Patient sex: M
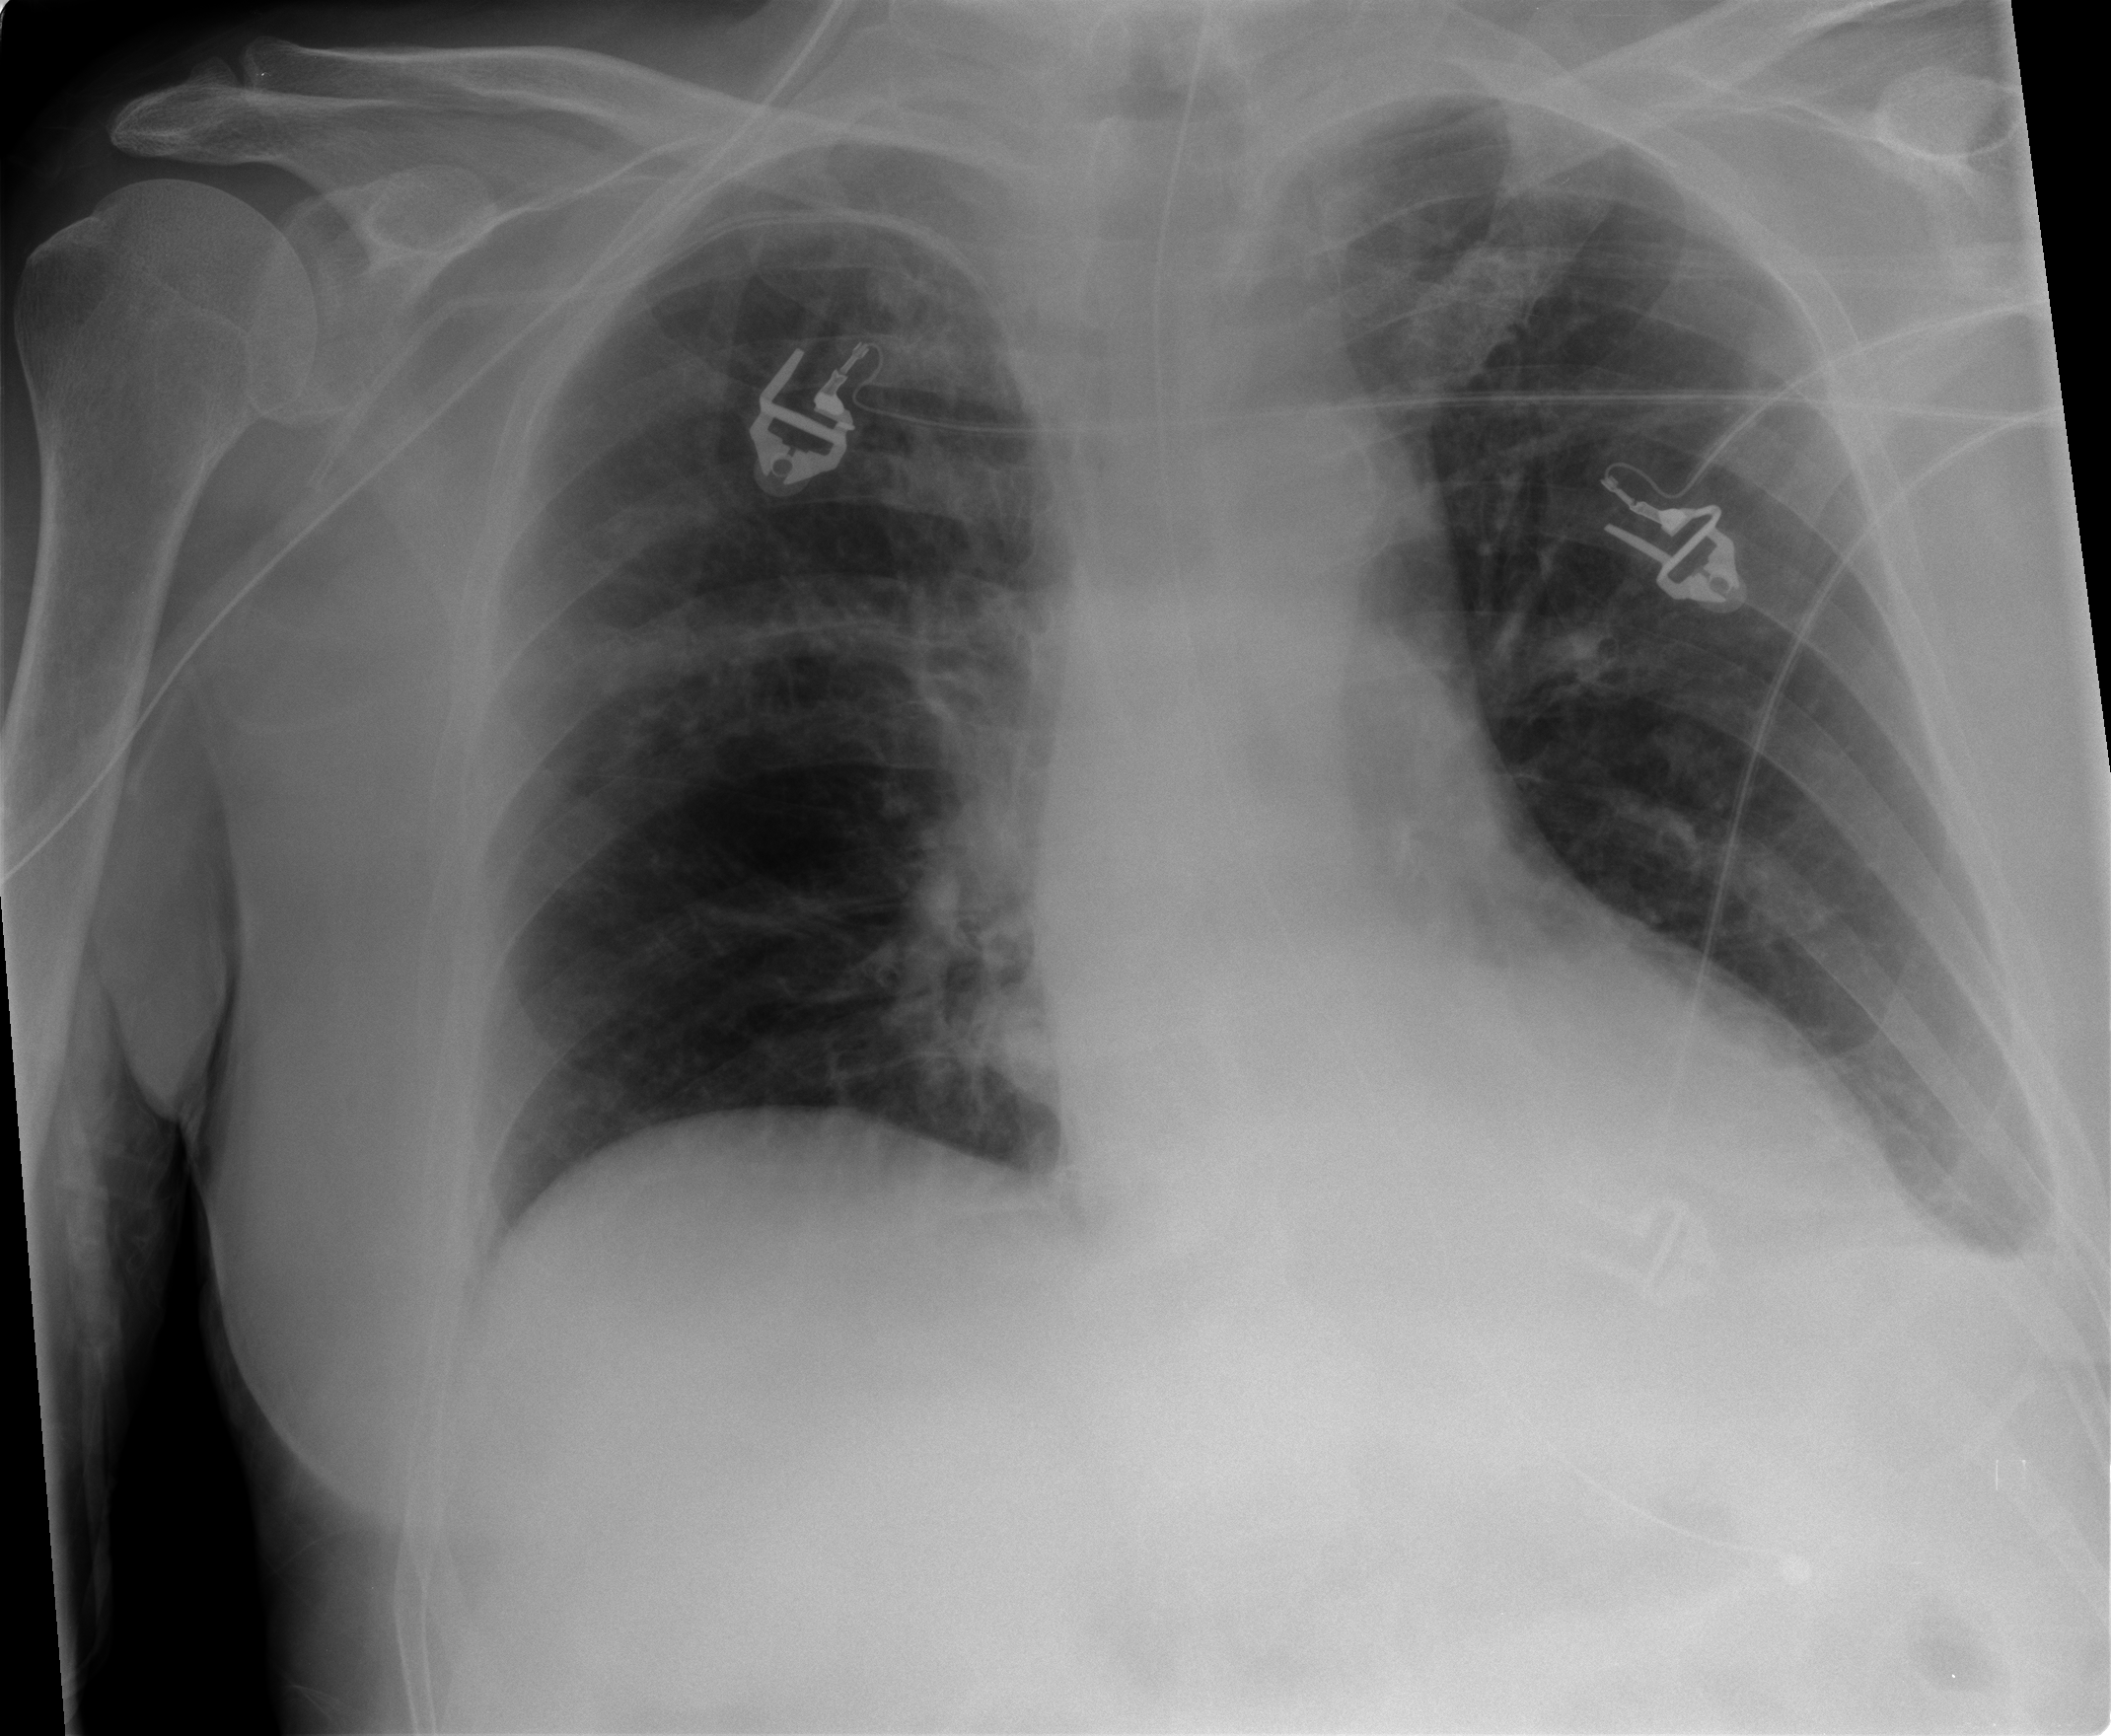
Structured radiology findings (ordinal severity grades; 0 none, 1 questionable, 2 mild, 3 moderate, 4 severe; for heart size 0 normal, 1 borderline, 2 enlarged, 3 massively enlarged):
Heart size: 0
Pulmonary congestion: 0
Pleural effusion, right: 0
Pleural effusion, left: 2
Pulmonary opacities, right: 2
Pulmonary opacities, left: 1
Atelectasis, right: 1
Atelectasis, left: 2